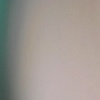
Label: sunburn